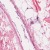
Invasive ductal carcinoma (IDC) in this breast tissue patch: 0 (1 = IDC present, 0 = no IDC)